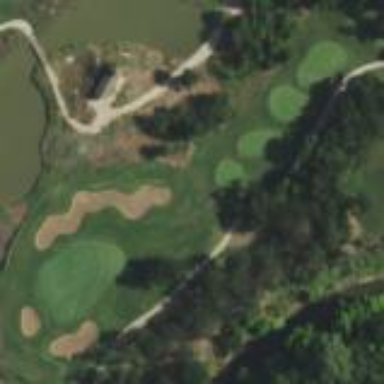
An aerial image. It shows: Golf rough area.